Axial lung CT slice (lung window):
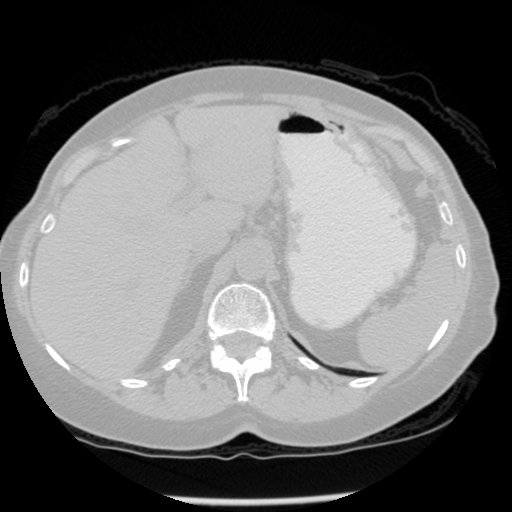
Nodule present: no